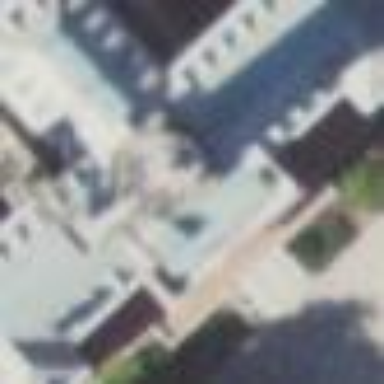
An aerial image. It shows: Part of building with skillion roof made of gray slate. The building itself is tan in color.